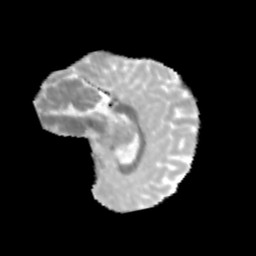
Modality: MD
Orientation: sagittal
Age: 12
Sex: female
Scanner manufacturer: siemens
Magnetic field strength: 3 T
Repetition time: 3.8 s
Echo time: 0.07 s